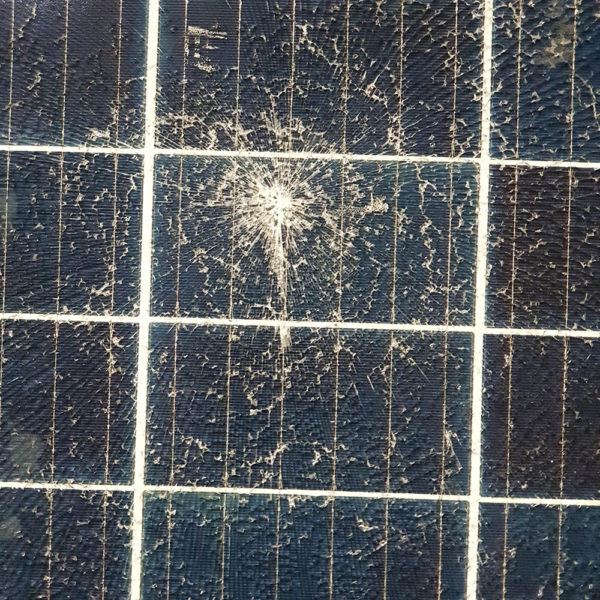
Label: Physical-Damage